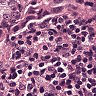
Metastatic tissue present: yes